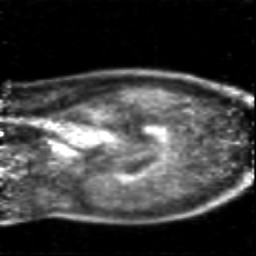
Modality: PET
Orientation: sagittal
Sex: female
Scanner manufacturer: siemens